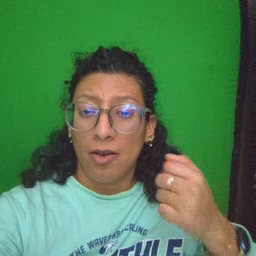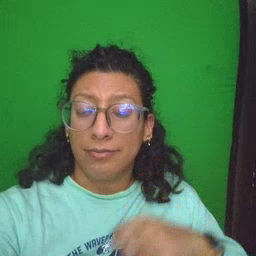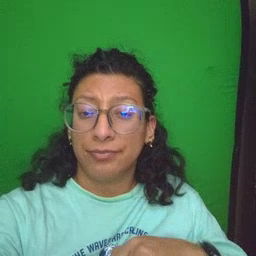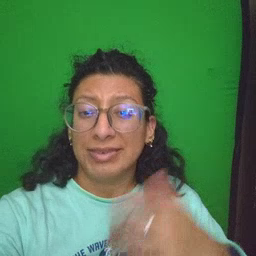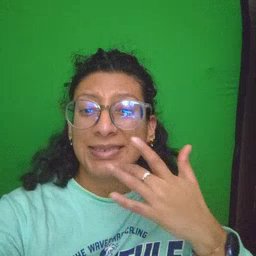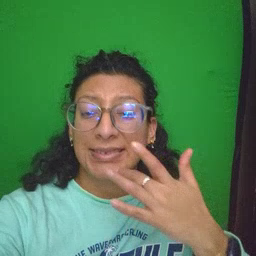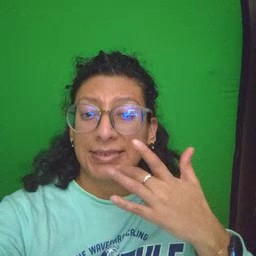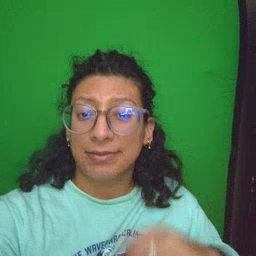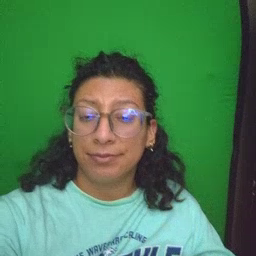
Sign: taste